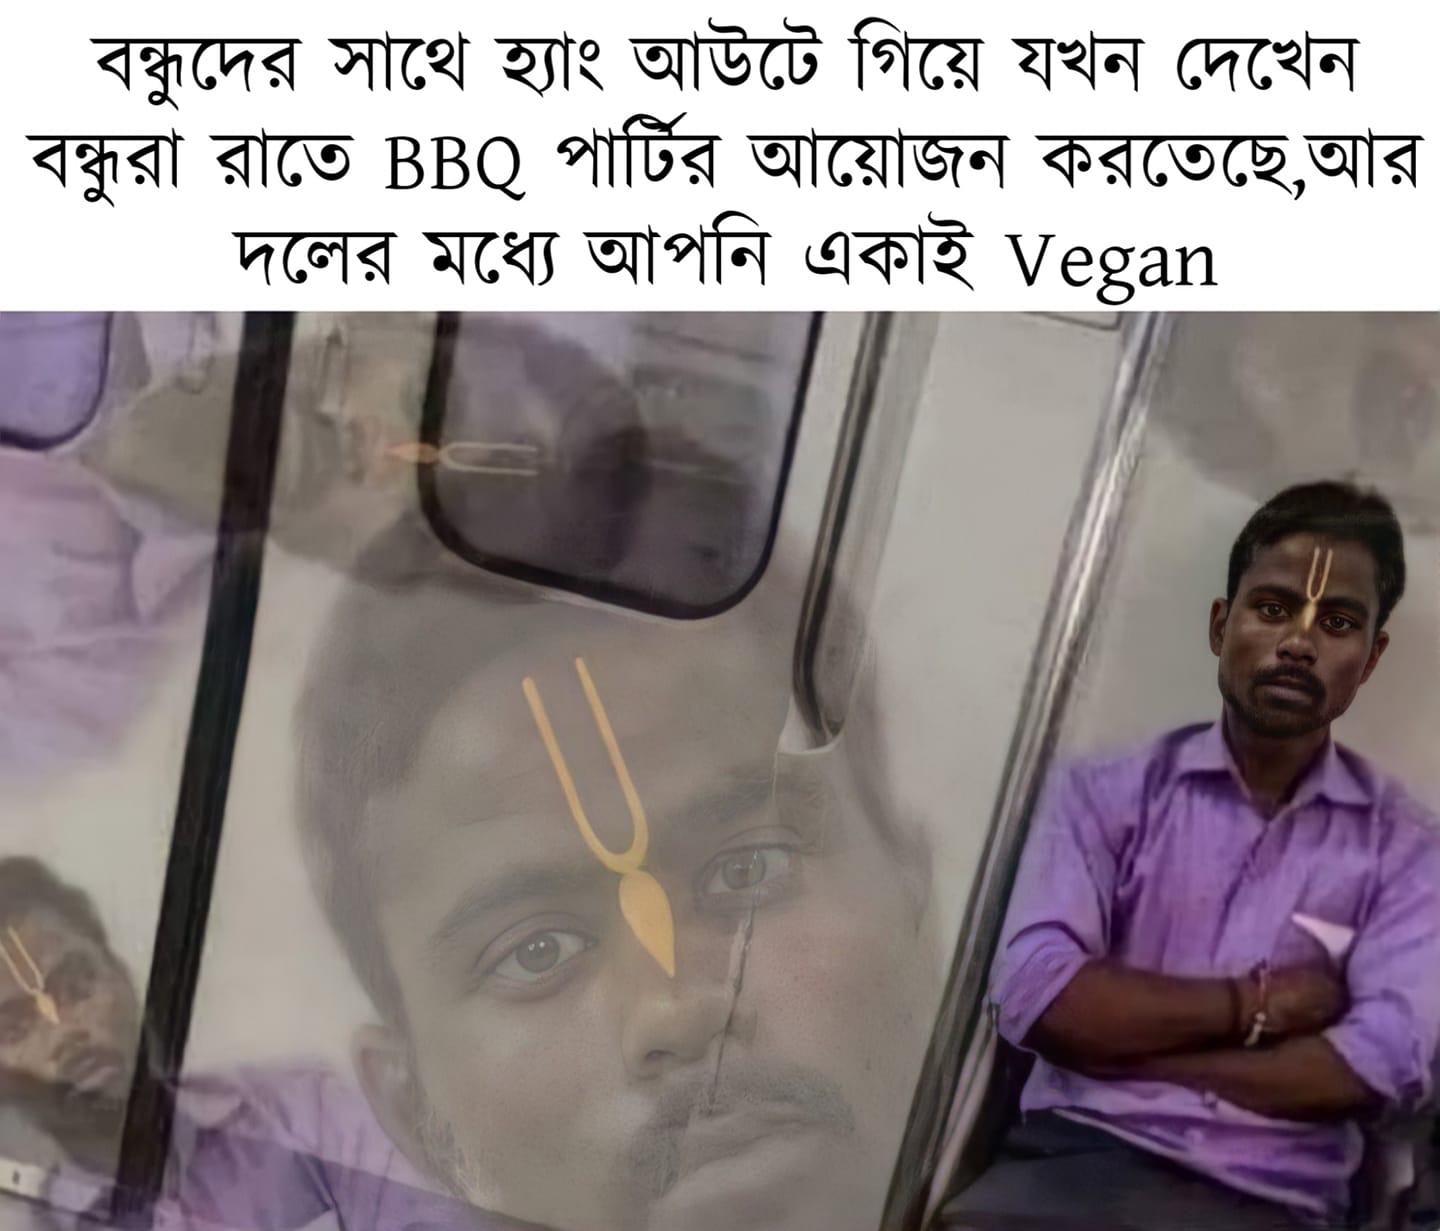
Caption: বন্ধুদের সাথে হ্যাং আউটে গিয়ে যখন দেখেন বন্ধুরা রাতে BBQ পার্টির আয়োজন করতেছে , আর দলের মধ্যে আপনি একাই Vegan
Label: non-hate